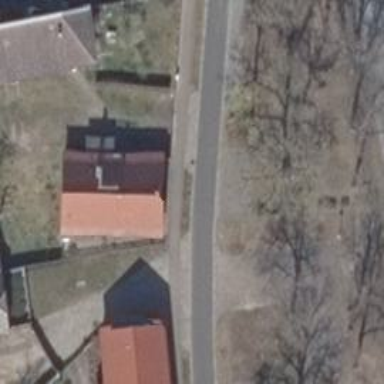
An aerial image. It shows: Asphalt road in residential area with opposite cycleway.